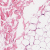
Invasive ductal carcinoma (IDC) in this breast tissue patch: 0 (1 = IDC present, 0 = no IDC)